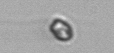
Label: flagellate